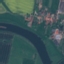
Label: River